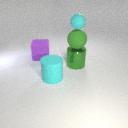
large green metal cylinder below small cyan rubber sphere